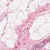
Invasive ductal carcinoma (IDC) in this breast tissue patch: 0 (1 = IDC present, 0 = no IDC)